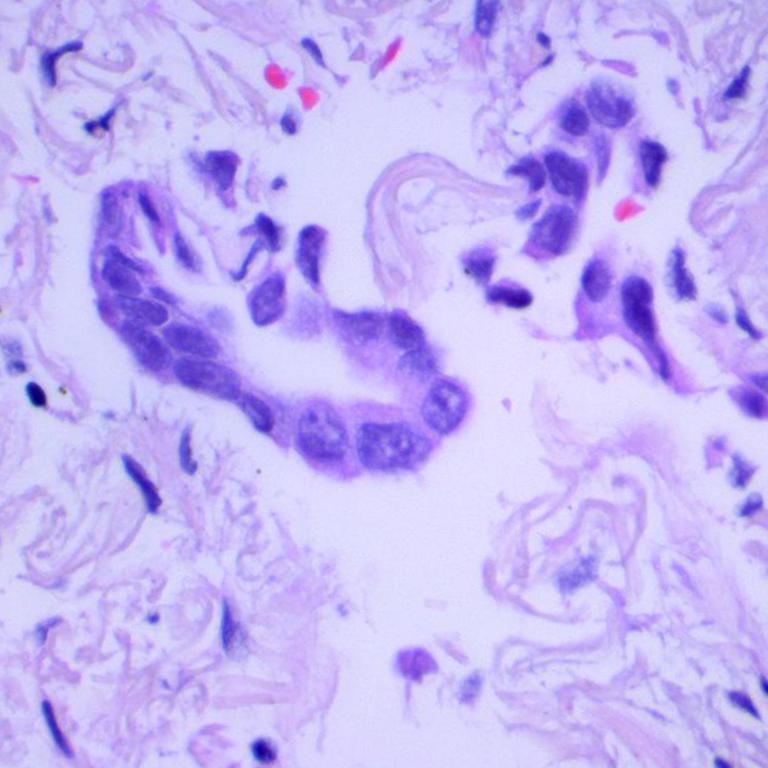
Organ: lung
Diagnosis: adenocarcinomas